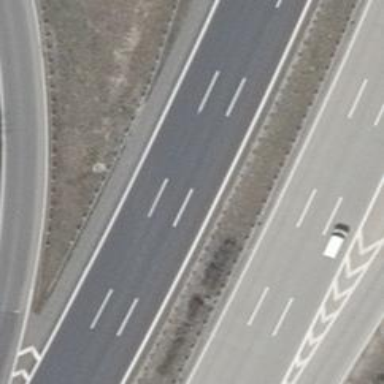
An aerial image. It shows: Asphalt motorway.